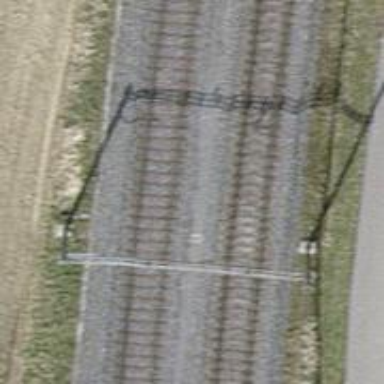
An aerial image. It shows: Siding railway track with electrified contact line.